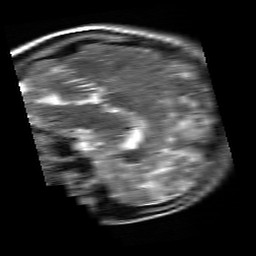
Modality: T2w
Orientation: sagittal
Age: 19
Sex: female
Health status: healthy
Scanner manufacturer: siemens
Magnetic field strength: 3 T
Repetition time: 4.01 s
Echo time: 0.116 s